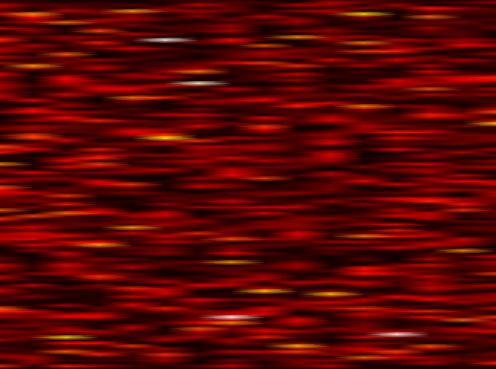
Label: OFDM